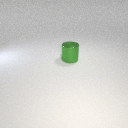
large green metal cylinder